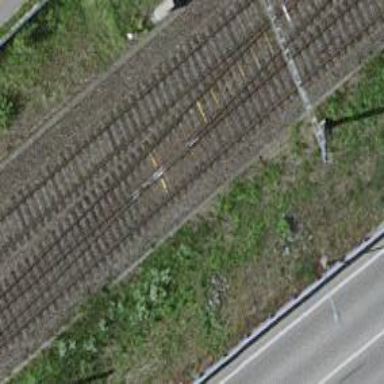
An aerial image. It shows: Single-track railway with electrified contact lines.